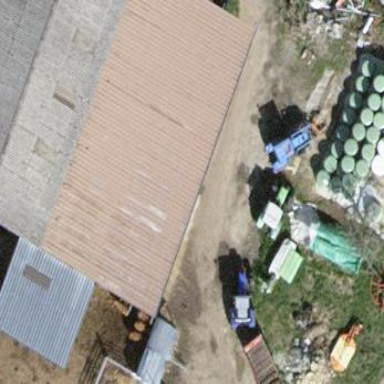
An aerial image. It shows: Barn.